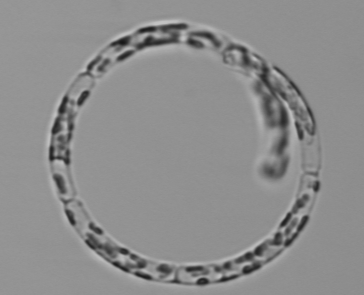
Label: Guinardia_striata